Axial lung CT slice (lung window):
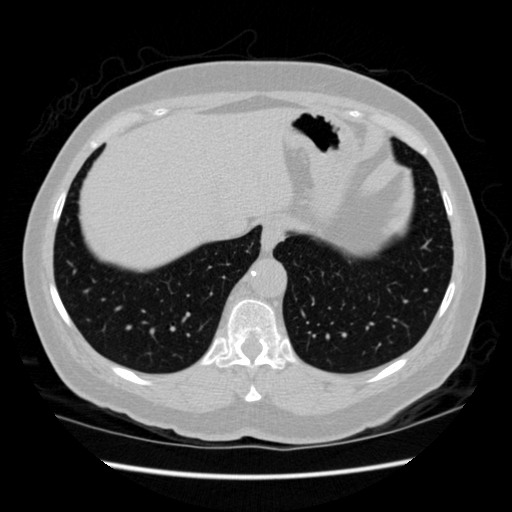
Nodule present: no